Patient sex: F
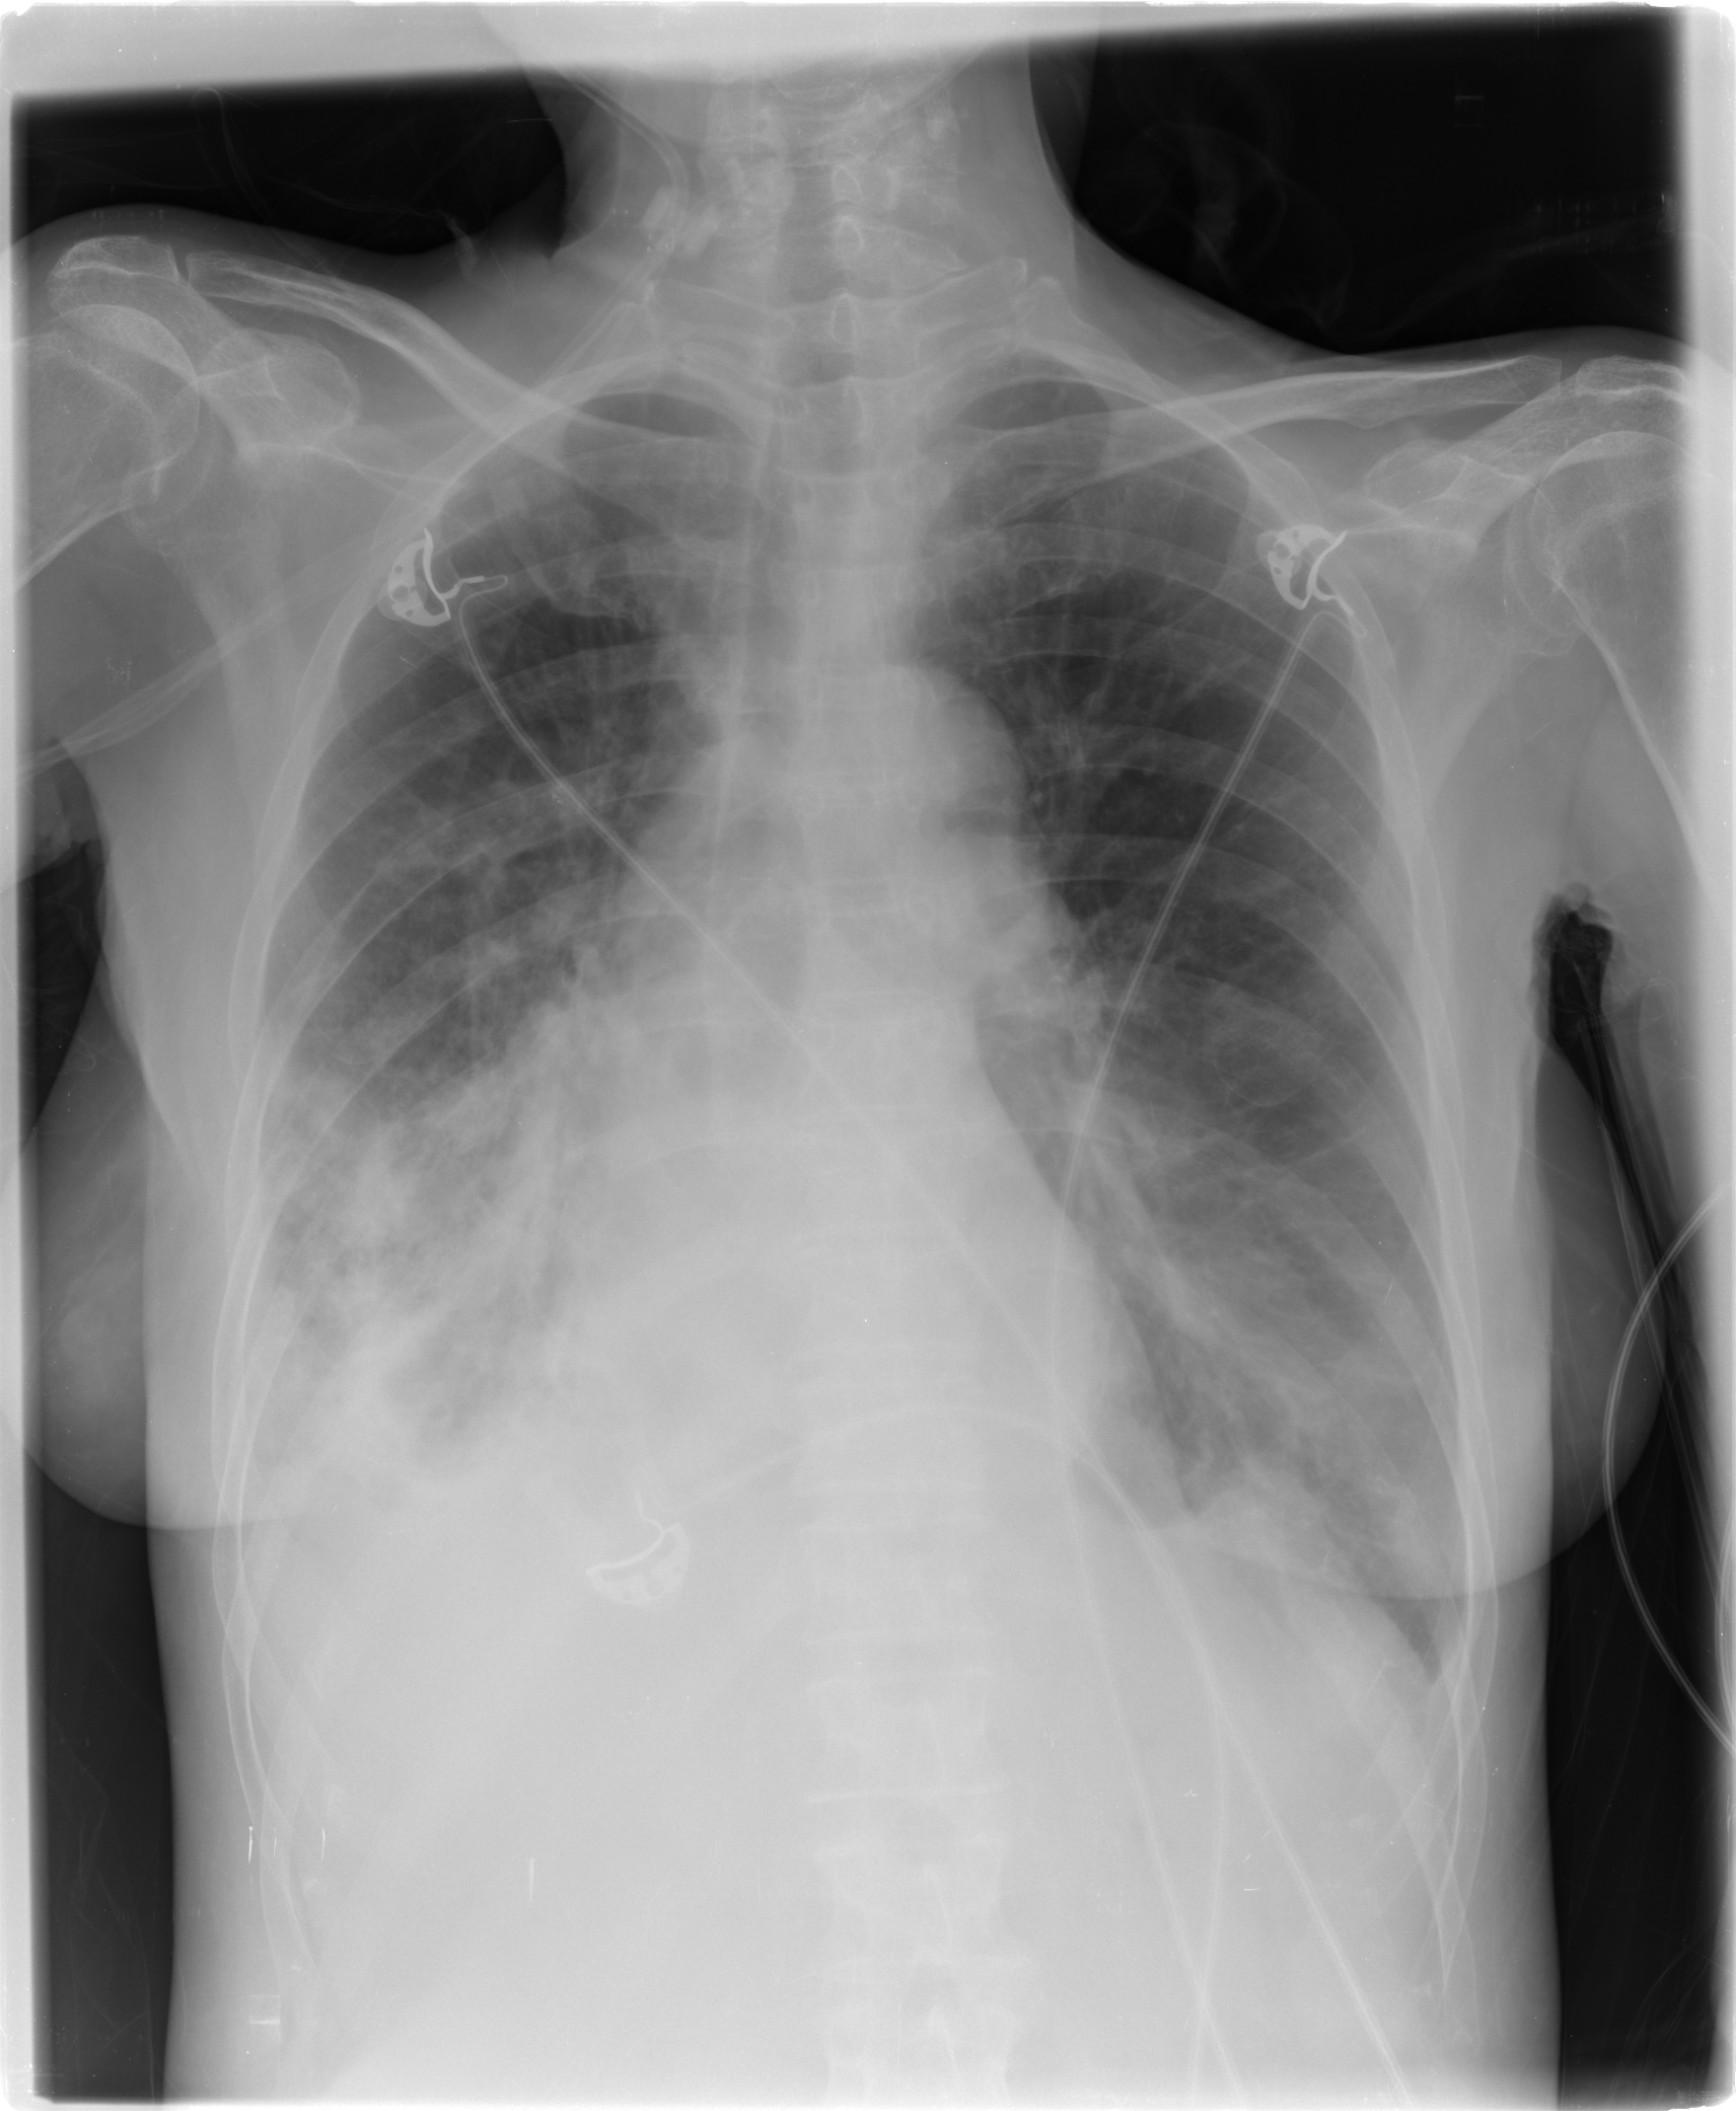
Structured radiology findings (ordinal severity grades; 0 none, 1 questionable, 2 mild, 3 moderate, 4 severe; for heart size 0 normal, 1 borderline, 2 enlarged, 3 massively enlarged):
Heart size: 0
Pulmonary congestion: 0
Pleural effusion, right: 2
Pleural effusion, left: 0
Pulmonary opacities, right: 3
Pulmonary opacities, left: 0
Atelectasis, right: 3
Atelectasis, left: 2